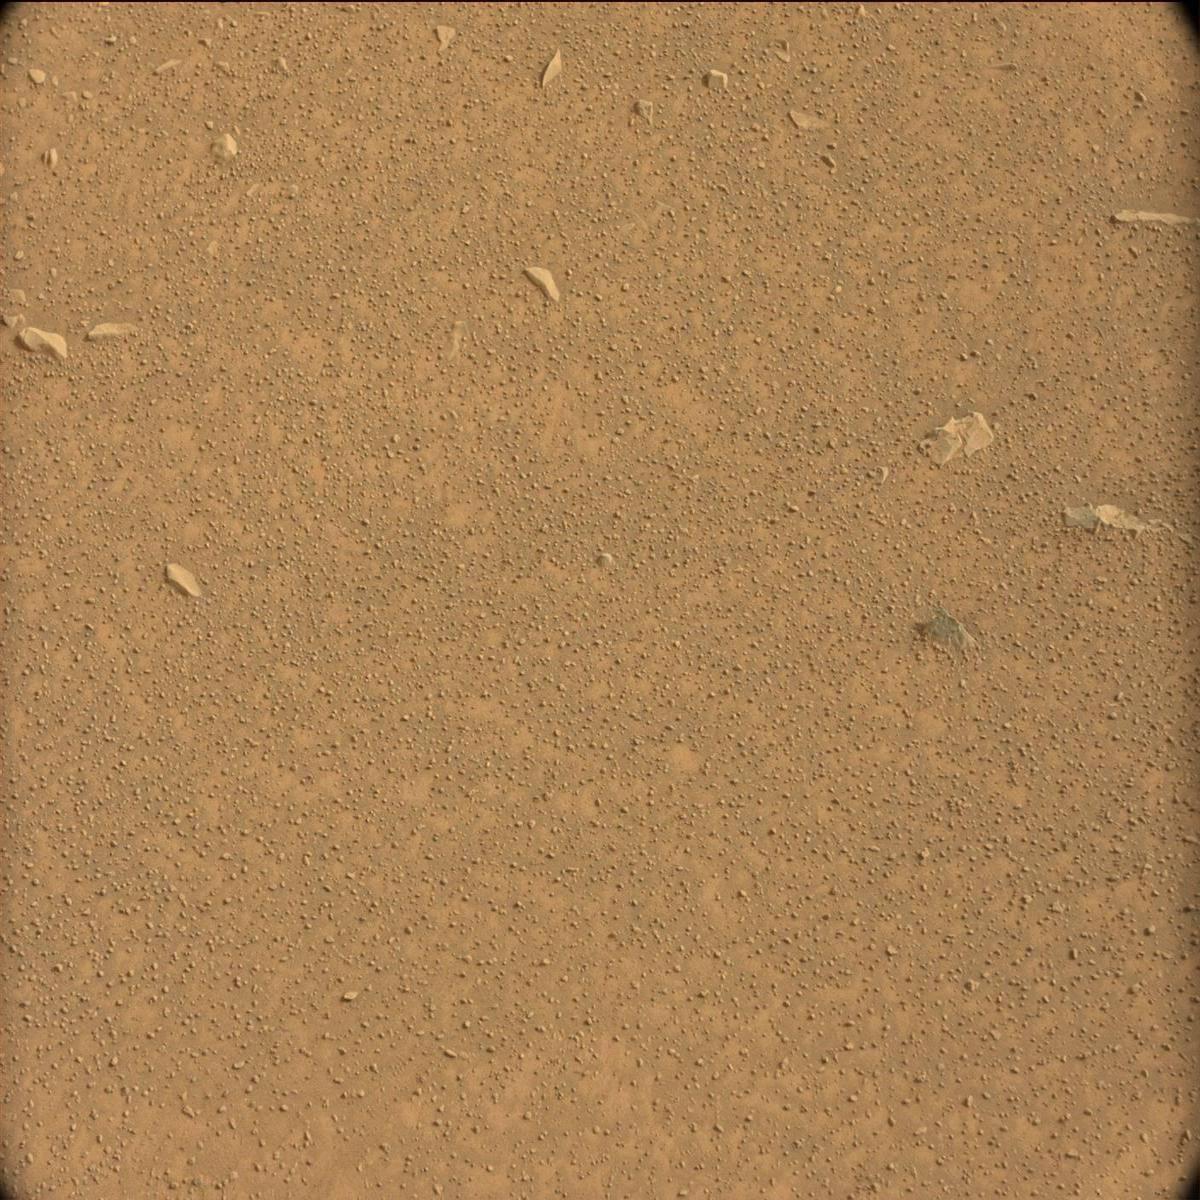
Terrain classes present: Bedrock, Sand / Soil